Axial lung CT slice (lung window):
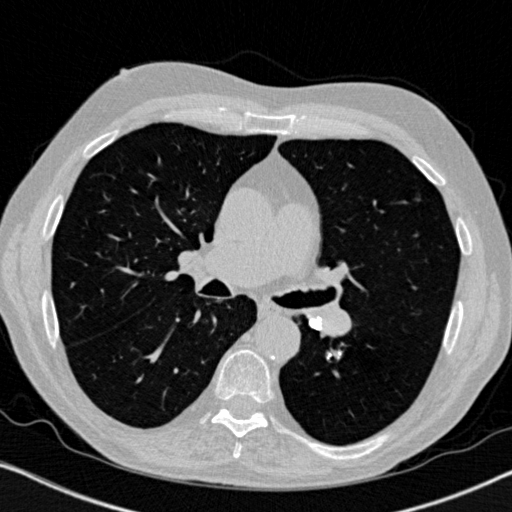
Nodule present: yes
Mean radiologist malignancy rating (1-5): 1